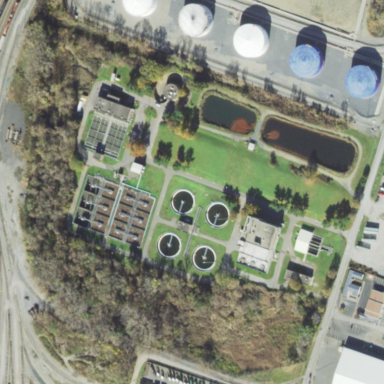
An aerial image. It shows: Wastewater plant.